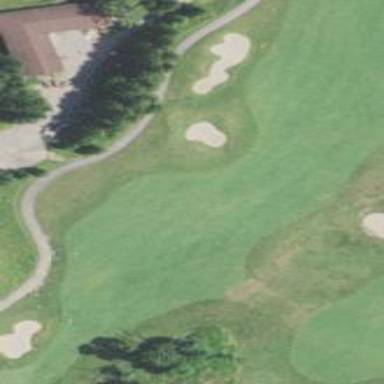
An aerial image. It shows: Golf fairway with grass surface.